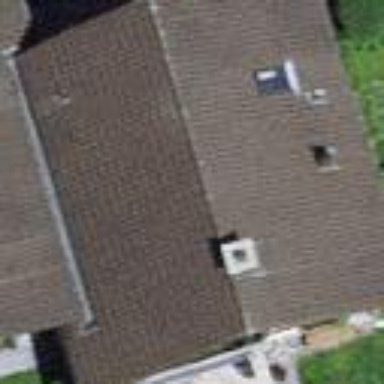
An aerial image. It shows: Simple and straightforward house.